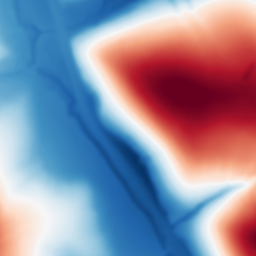
Category: multiscale
Decomposition family: dog_multiscale
Decomposition parameters: sigma_ratio: 2
n_scales: 6
base_sigma: 2
Upsampling method: bicubic_16x
Upsampling parameters: scale: 16
Upsampling scale: 16